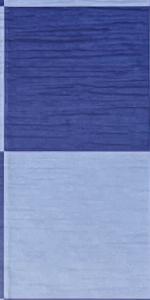
Label: Empty